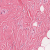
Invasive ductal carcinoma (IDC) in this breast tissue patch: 0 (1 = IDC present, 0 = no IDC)